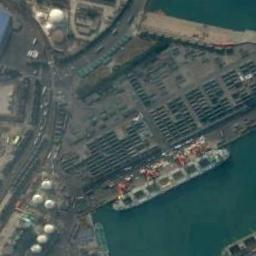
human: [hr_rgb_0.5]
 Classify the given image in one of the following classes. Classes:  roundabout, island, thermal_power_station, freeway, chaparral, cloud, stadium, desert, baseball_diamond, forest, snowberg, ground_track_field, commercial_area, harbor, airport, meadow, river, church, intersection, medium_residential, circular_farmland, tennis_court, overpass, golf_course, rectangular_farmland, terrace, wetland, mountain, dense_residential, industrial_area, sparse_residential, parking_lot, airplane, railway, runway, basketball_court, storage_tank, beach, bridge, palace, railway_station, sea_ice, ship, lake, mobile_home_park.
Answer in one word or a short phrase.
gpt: ship